Question: Trying to make pong and the characters are out of line.

'''
; multi-segment executable file template.
data segment
; add your data here!
game db "+-+-+-+-+-+-+-+-+-+-+-+-+-+-+-+-+-+-+-+-+-+-+-+-+-+-+-+-+-+-+-+-+-+-+-+-+-+-+-+-+-+-+-";0
db 10,13, " ";1
db 10,13, " ";2
db 10,13, " ";3
db 10,13, " ";4
db 10,13, " ";5
db 10,13, " ";6
db 10,13, " ";7
db 10,13, " ";8
db 10,13, " ";9
db 10,13, " ";A
db 10,13, " ";B
db 10,13, "+-+-+-+-+-+-+-+-+-+-+-+-+-+-+-+-+-+-+-+-+-+-+-+-+-+-+-+-+-+-+-+-+-+-+-+-+-+-+-+-+-+-+-";C
db 10,13, "Player1: Player2: $";D
;0123456789ABCDEF 18
player1 db ""
db 10, ""
db 10, "$"
player2 db ""
db 10, ""
db 10, "$"
ball db "*$"
Menu db " _____ "
db 10,13, " | __ \ "
db 10,13, " | |__) |___ _ __ __ _ "
db 10,13, " | ___// _ \ | '_ \ / _' |"
db 10,13, " | | | (_) || | | || (_| |"
db 10,13, " |_| \___/ |_| |_| \__, |"
db 10,13, " __/ |"
db 10,13, " |___/ "
db 10,13, "Click HERE to start "
db 10,13, "Player1:W -UP "
db 10,13, " S -DOWN "
db 10,13, "Player2: ON NUMPAD "
db 10,13, " 8 -UP "
db 10,13, " 2 -DOWB $"
player1Score db 0
player2Score db 0
ballx db 0Ch
bally db 06h
player1Y db 6
player2Y db 6
xstart dw 2Fh
xFinal dw 4Dh
ystart dw 40h
yfinal dw 46h
ends
stack segment
dw 128 dup(0)
ends
code segment
start:
; set segment registers:
mov ax, data
mov ds, ax
mov es, ax
mov ch,32;removes cursor
mov ah,1h
int 10h
enu:
mov ah,9
lea dx,Menu
int 21h
mouse:
mov ax,3
int 33h
cmp bx,1
je checkPos
jmp mouse
fresh:;prints new game
mov al,3h
mov ah,0
int 10h
mov ah,9
lea dx,game
int 21h
mov bh,0
mov dh,player1Y
mov dl,03h
mov ah,2
int 10h
mov ah,9
lea dx,player1
int 21h
mov bh,0
mov dh,player2Y
mov dl,25h
mov ah,02h
int 10h
mov ah,9
lea dx,player2
int 21h
mov ax, 4c00h ; exit to operating system.
int 21h
mov al,12h
mov ah,0
int 10h
; Input:
; mov ah,7
; int 21h
; cmp al,'w'
; je inc
; cmp al,'s'
; je down
; cmp al,'8'
; je right
; cmp al,'2'
; je left
; jmp firstInput
;
; checkWall:
;
; downRight:
; inc ballY
; inc ballX
checkPos:
mov ax,xstart
cmp cx,ax
jl mouse
mov ax,xfinal
cmp cx,ax
jg mouse
mov ax,yfinal
cmp dx,ax
jg Mouse
mov ax,ystart
cmp dx,ax
jl mouse
jmp fresh
ends
end start ; set entry point and stop the assembler.
'''
The code is not finished yet so there is basically nothing.
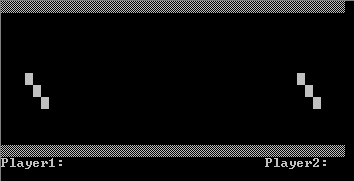
Answer: '''
player1 db ""
db 10, ""
db 10, "$"
'''
causes the ladder view.
putting backspace char after each line break may work:
'''
player1 db ""
db 10,8, ""
db 10,8, "$"
'''